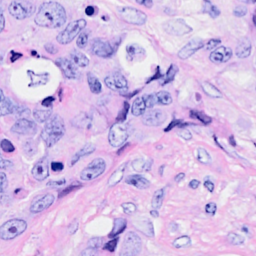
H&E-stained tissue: Breast